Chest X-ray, AP view. Patient: 16 years old, sex M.
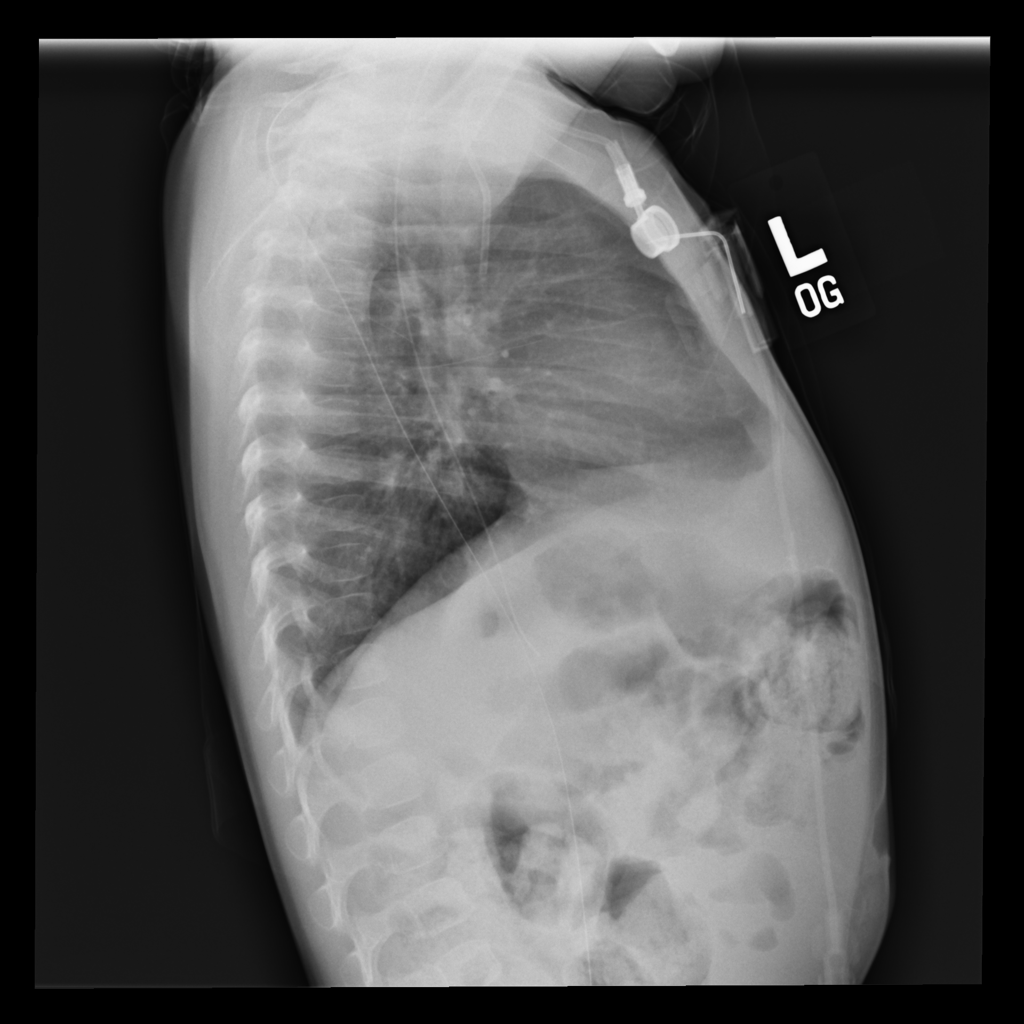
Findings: Mass